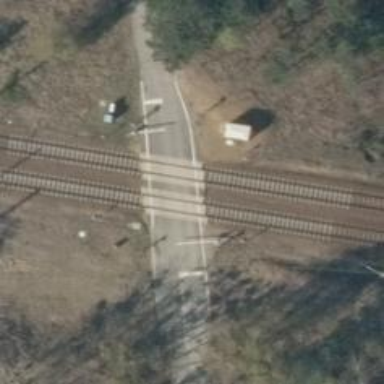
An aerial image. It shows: Asphalt track with grade1 quality.